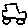
Label: car